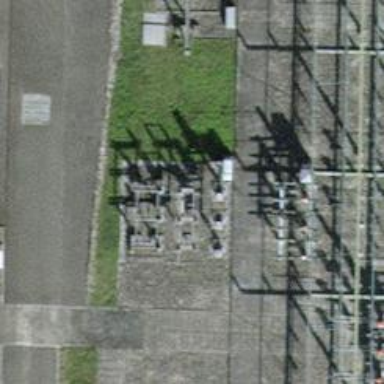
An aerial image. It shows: Insulator used in power equipment.